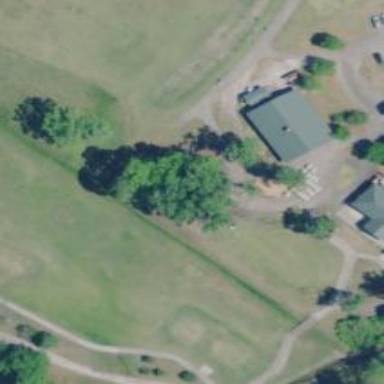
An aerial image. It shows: Path for both road and golf.